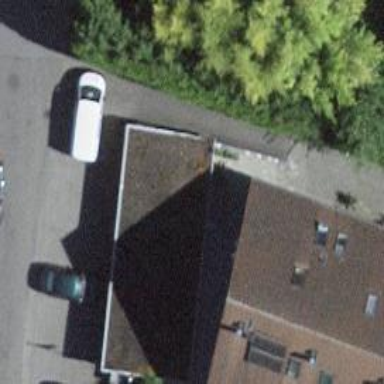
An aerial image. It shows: Group of garages.